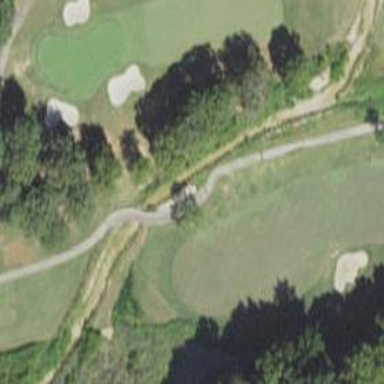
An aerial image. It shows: Asphalt service road on bridge designed for golf cartpath.